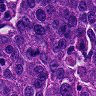
Metastatic tissue present: yes